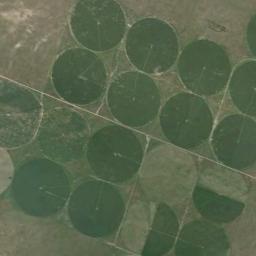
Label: circular_farmland